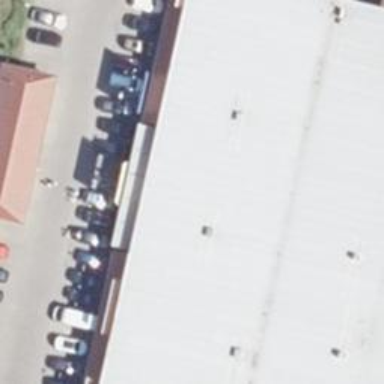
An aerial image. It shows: Shop selling clothes.